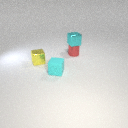
small red metal cylinder behind small cyan rubber cube